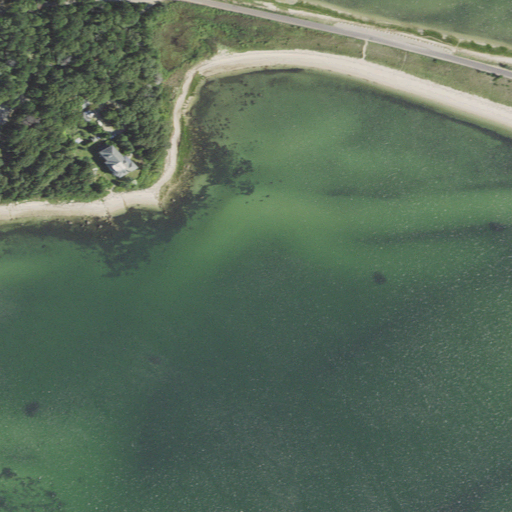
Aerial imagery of beach in Massachusetts named Eustis Beach containing open water, herbaceous wetlands, barren land, medium intensity development, high intensity development, mixed forest, low intensity development, evergreen forest, open development, and deciduous forest